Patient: sex F, age 76
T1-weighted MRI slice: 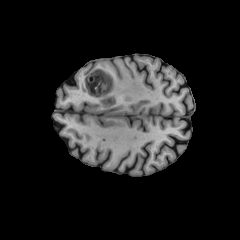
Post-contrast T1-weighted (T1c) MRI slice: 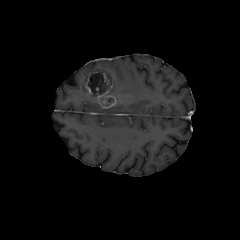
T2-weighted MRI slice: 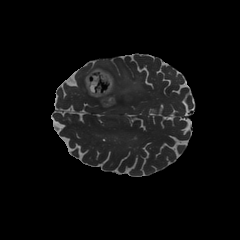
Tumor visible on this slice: yes
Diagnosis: Glioblastoma, IDH-wildtype
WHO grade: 4